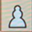
Piece: wP